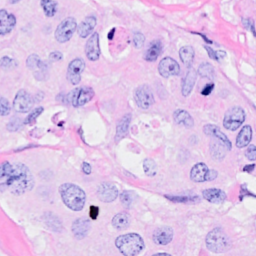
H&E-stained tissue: Breast